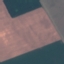
Land use / land cover class: AnnualCrop